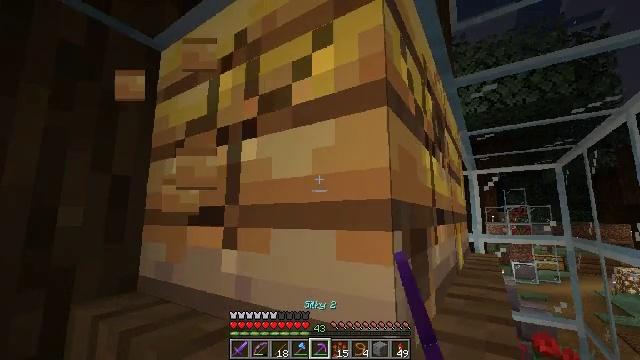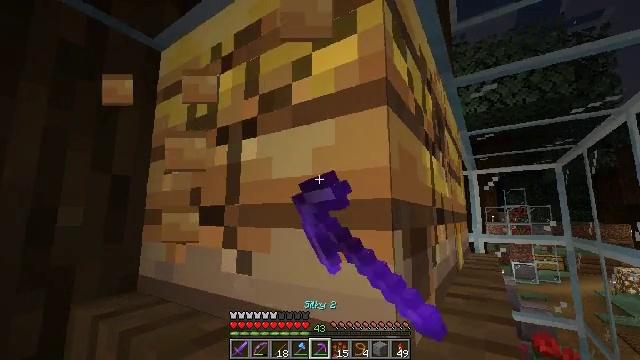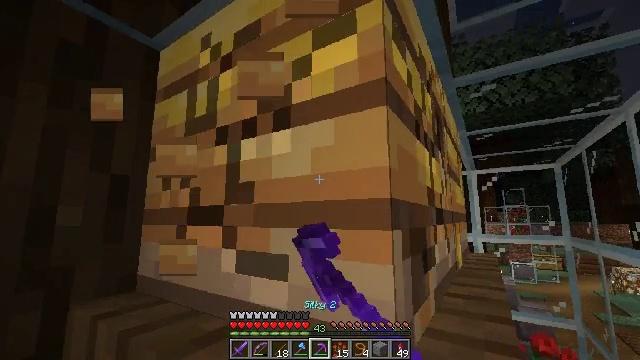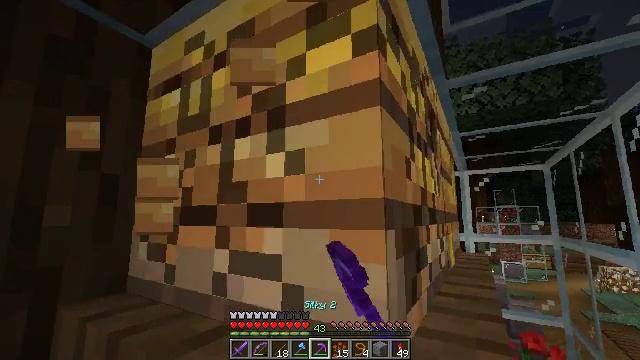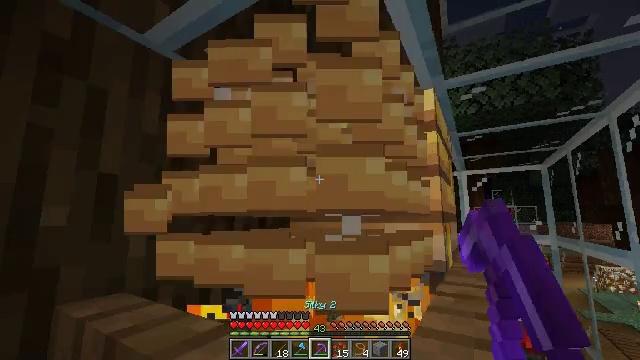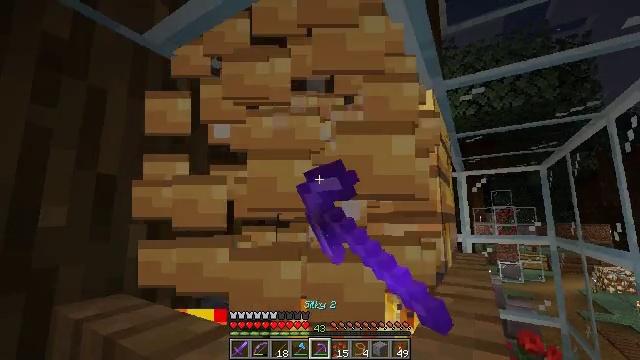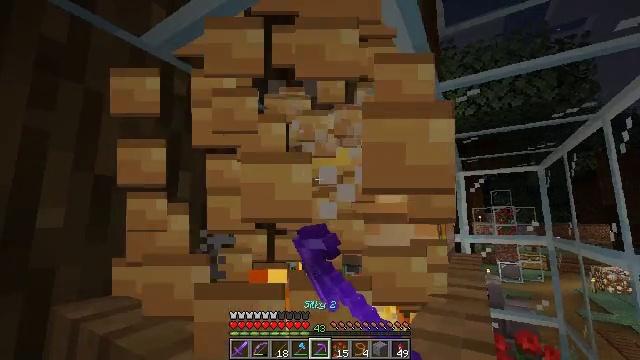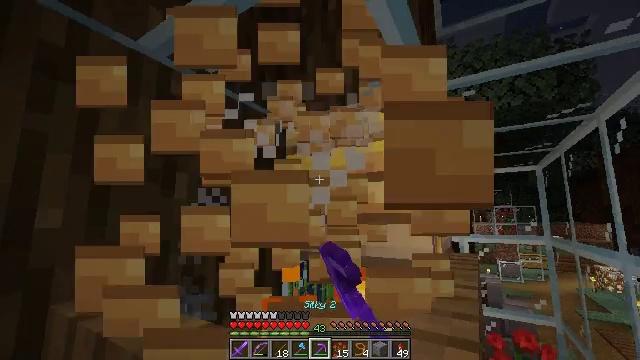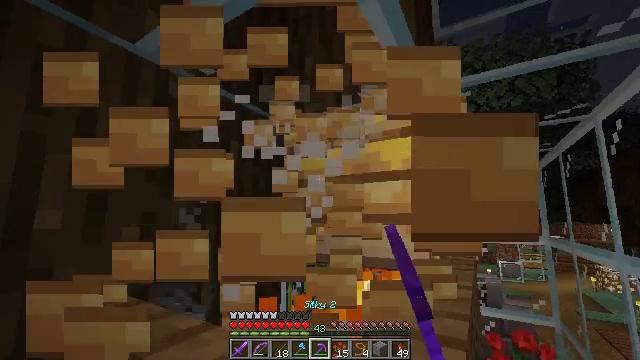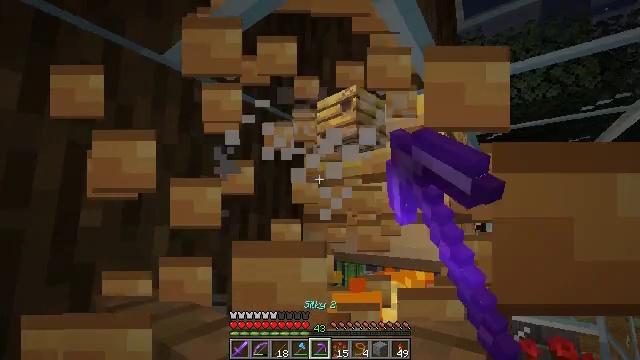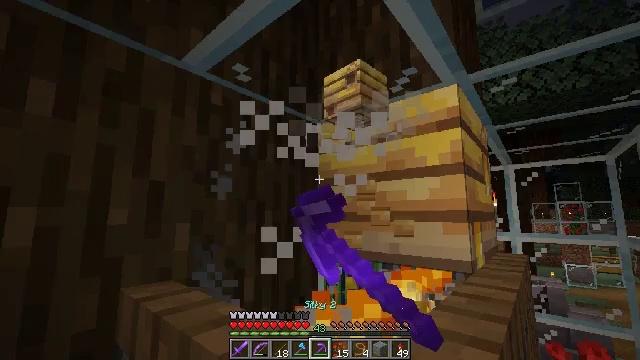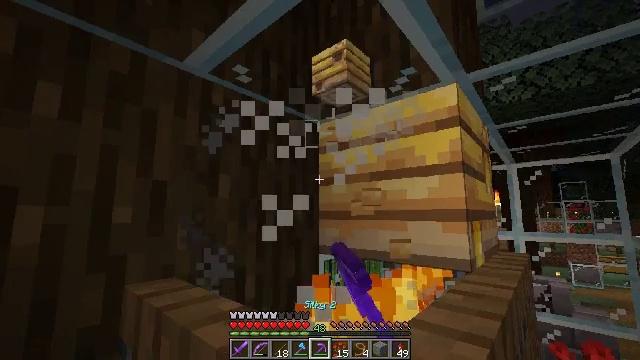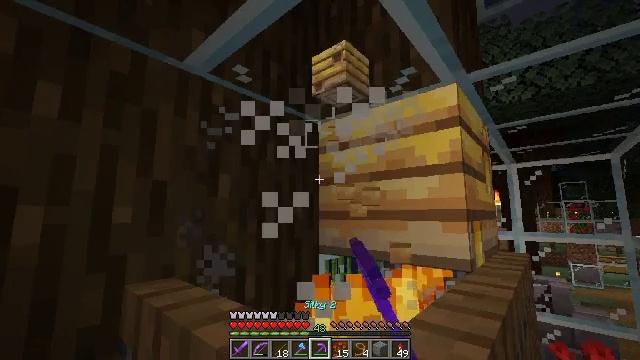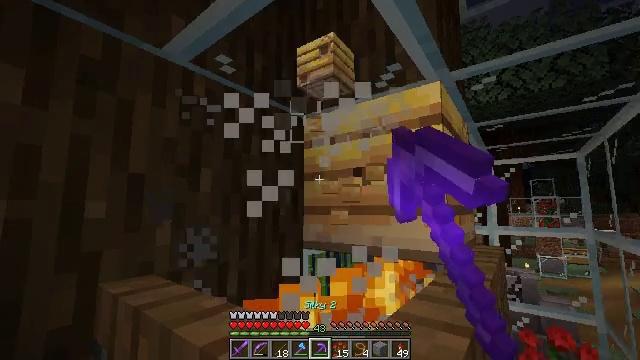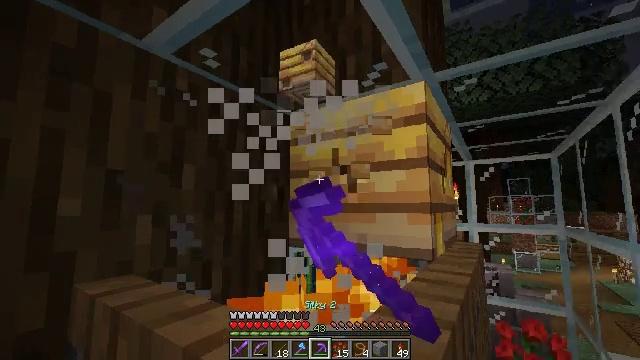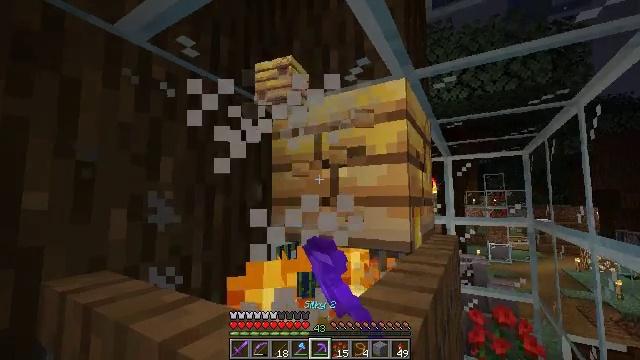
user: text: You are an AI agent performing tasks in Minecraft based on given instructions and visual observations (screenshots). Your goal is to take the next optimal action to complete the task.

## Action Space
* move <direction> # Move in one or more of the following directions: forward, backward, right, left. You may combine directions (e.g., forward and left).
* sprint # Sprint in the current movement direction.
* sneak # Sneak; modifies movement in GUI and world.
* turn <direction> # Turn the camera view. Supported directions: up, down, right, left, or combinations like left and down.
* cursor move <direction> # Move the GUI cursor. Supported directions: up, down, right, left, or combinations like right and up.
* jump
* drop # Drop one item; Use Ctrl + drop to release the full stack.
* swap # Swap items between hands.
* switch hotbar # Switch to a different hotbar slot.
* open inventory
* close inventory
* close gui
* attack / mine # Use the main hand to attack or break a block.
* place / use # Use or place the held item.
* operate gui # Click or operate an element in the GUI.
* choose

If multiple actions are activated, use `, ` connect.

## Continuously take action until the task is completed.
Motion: motion action
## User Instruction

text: Break the bee nest from a tree.
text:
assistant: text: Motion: sneak, attack / mine
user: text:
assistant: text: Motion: sneak, attack / mine
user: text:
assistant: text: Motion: sneak, turn right, attack / mine
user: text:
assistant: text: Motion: sneak, attack / mine
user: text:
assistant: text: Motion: sneak, attack / mine
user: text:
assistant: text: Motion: move right, sneak, attack / mine
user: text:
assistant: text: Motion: move right, sneak, attack / mine
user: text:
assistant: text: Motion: move forward and move right, sneak, attack / mine
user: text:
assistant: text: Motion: move forward and move right, sneak, turn left, attack / mine
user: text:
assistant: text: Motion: move forward and move right, sneak, turn left, attack / mine
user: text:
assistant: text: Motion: move forward and move right, sneak, attack / mine
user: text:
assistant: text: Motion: move forward, sneak, attack / mine
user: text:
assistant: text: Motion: move forward and move right, sneak, turn right and down, attack / mine
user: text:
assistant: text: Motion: move forward and move right, sneak, turn right, attack / mine
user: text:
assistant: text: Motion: move forward and move right, sneak, turn right and down, attack / mine
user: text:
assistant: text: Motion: move forward and move right, sneak, turn right, attack / mine
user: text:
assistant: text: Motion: move forward and move right, sneak, attack / mine
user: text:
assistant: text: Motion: move forward and move right, sneak, attack / mine
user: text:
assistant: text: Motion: move forward and move right, sneak, attack / mine
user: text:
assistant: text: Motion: move forward and move right, sneak, attack / mine
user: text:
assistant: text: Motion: move forward and move right, sneak, attack / mine
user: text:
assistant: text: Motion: move forward and move right, sneak, attack / mine
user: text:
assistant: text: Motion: move forward and move right, sneak, attack / mine
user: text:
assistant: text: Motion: move forward and move right, sneak, turn left
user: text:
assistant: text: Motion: move forward and move right, sneak, turn left and down
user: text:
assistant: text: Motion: sneak